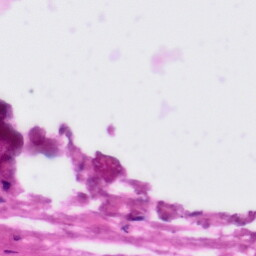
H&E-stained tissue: Tonsil